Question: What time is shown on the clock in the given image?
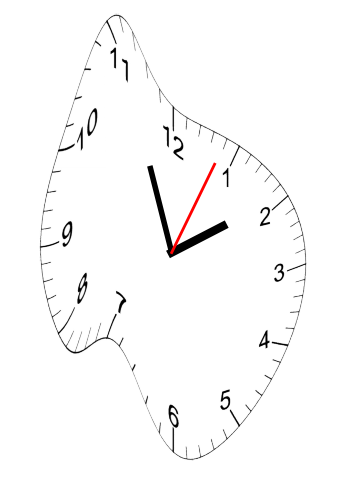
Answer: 01:56:04